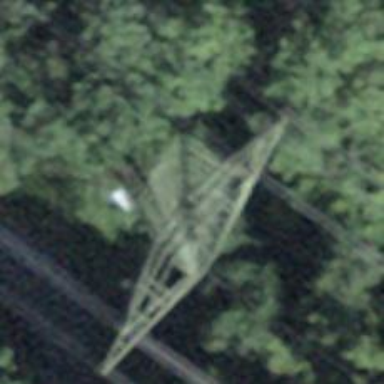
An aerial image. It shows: Power tower.